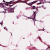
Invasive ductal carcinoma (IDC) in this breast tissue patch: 0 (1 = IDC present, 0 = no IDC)